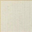
Piece: xx